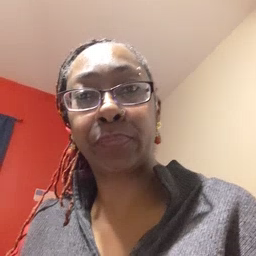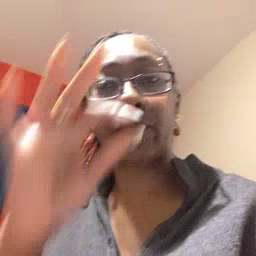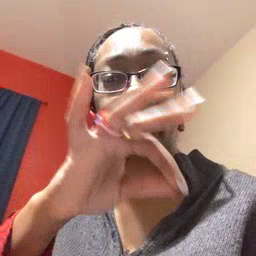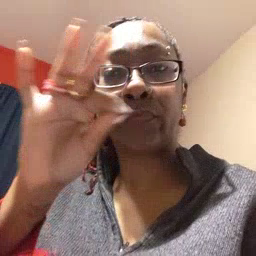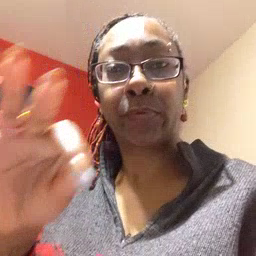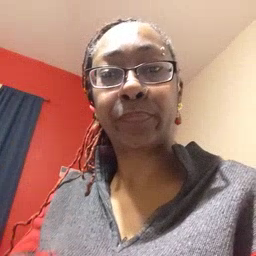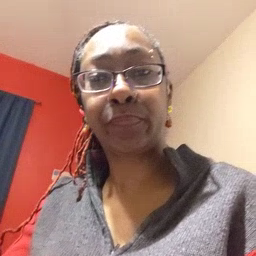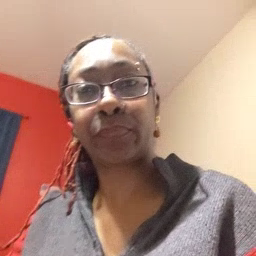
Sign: frenchfries